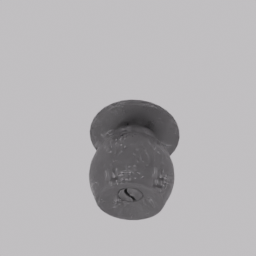
Label: mechanical